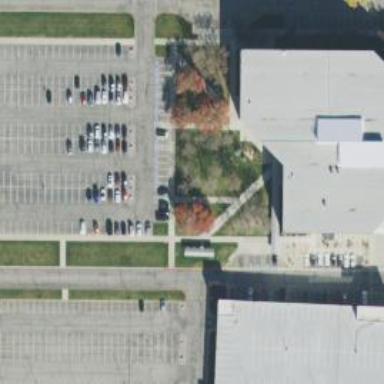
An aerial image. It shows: Parking space.